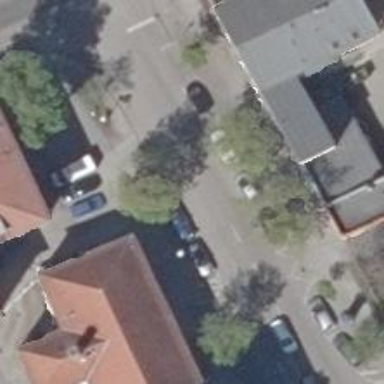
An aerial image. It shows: Deciduous broadleaved tree on the street.